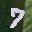
Label: 7